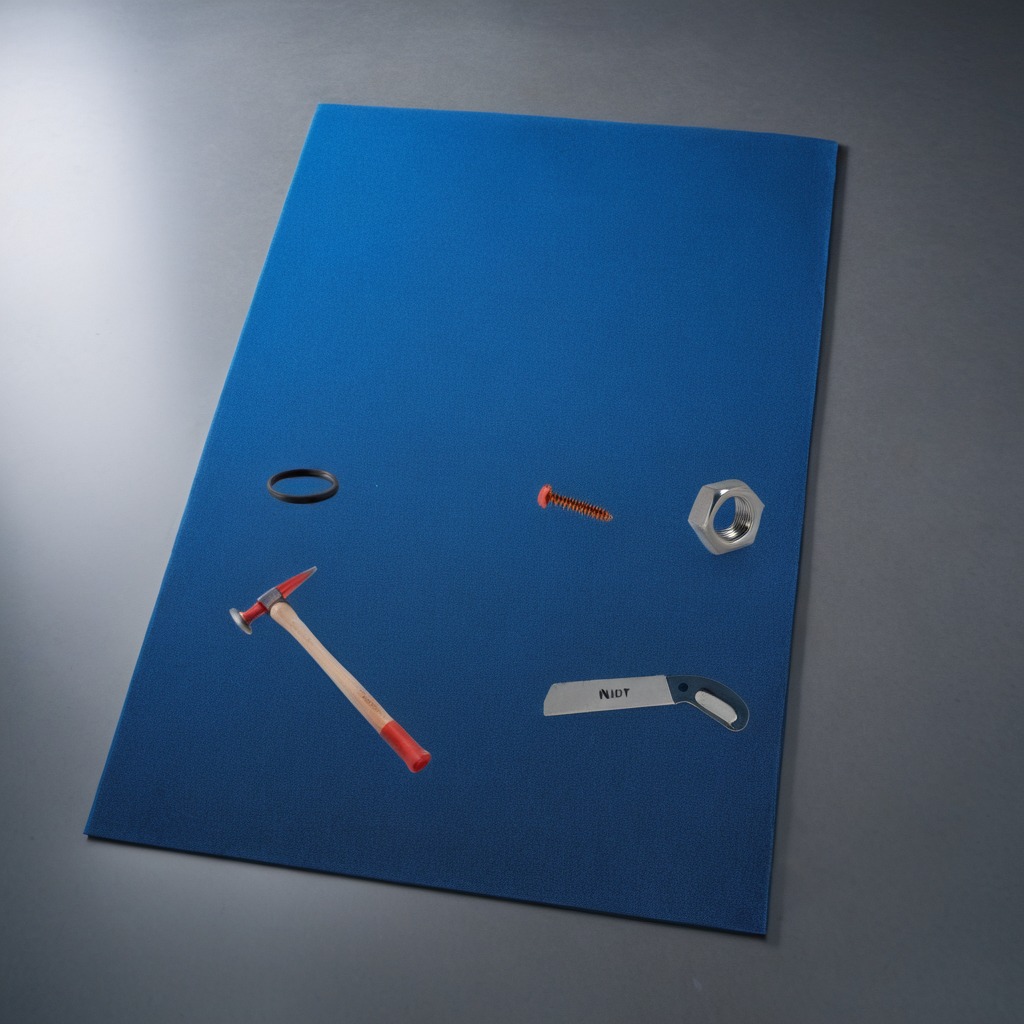
A rubber Oring, a hammer, a metal machine screw, a handheld metal saw, and a metal nut are lying on the clean granite tabletop covered with a blue rubber mat inside a workshop under bright overhead lighting crisp shadows high clarity worn but beneath the mat.